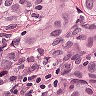
Metastatic tissue present: yes